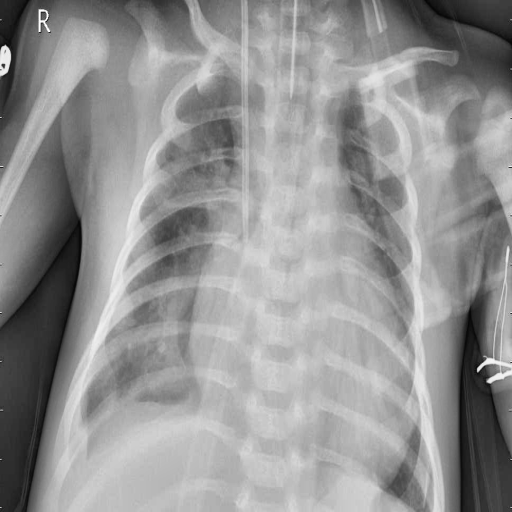
Finding: PNEUMONIA